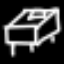
Label: bed